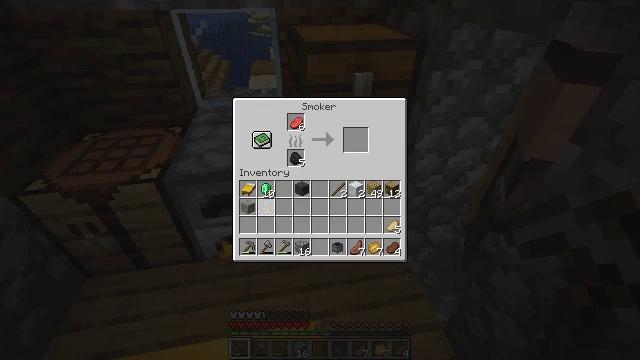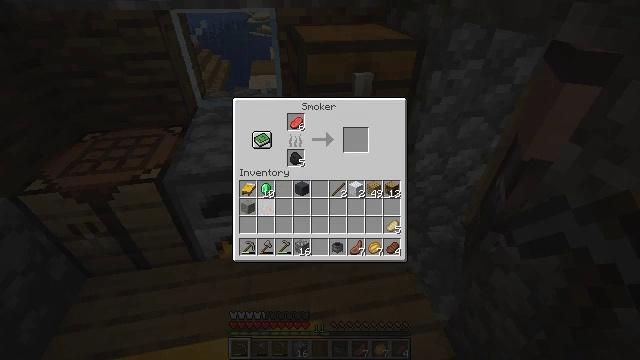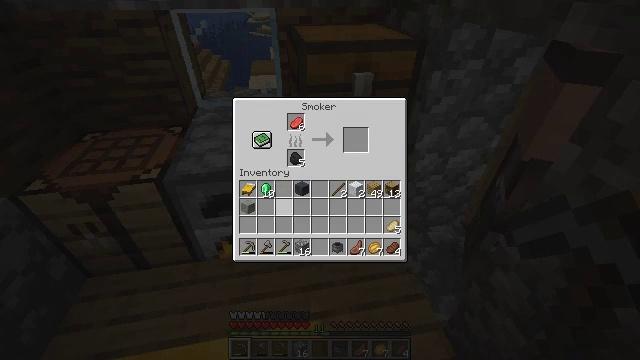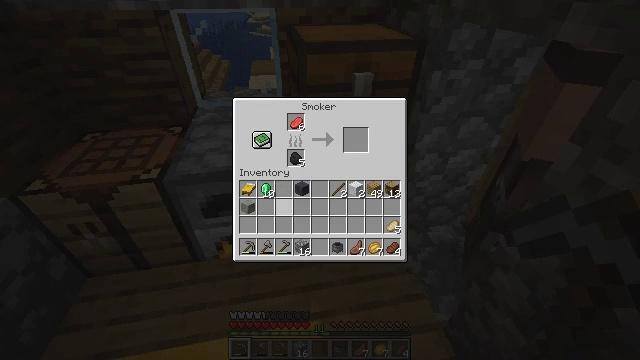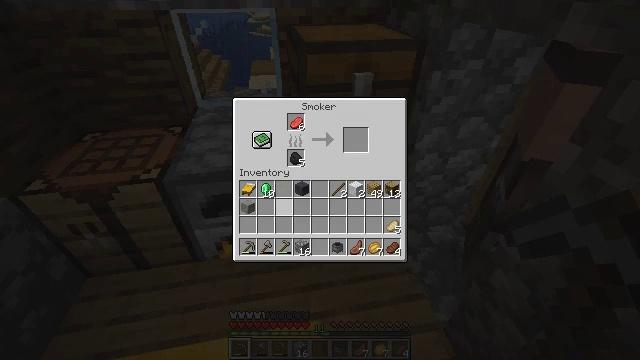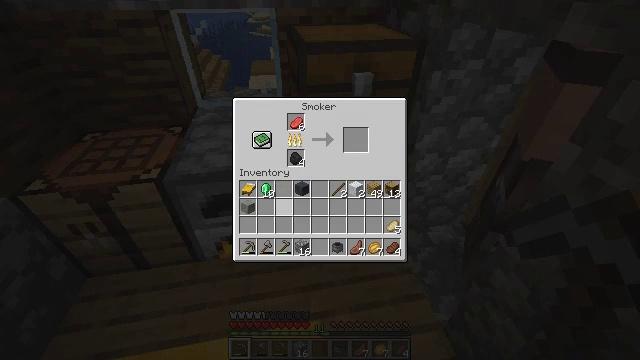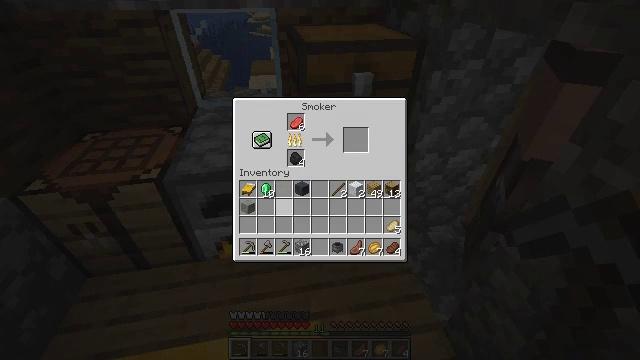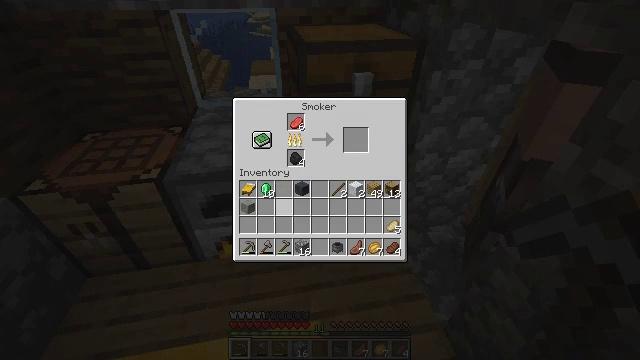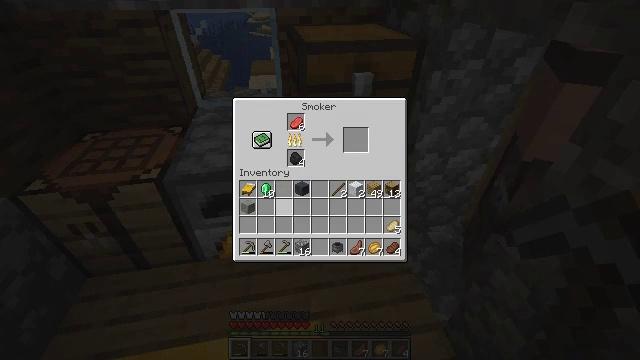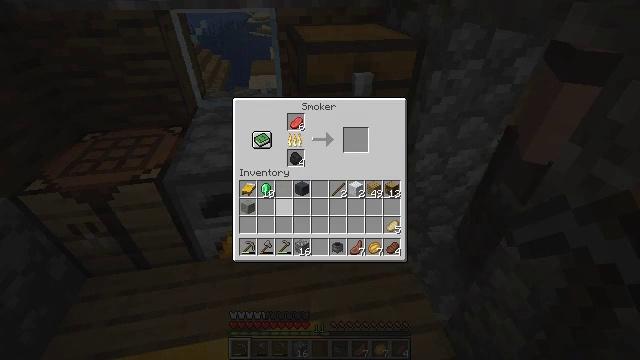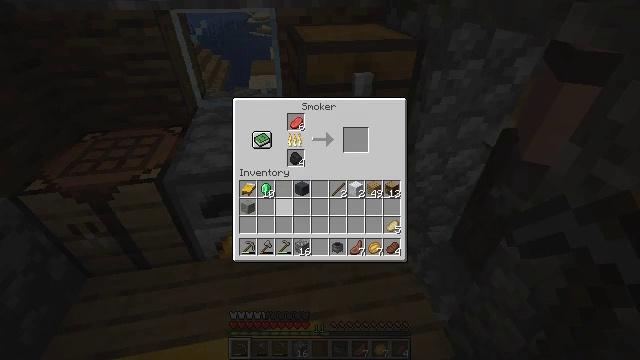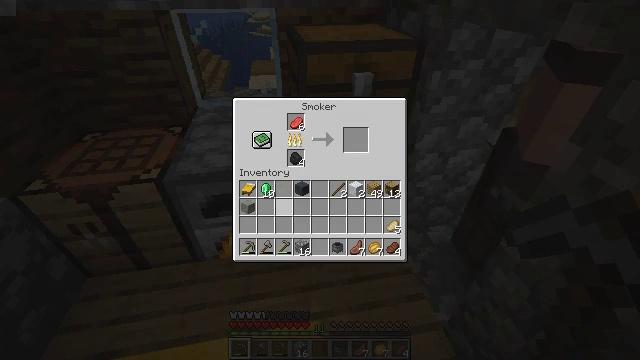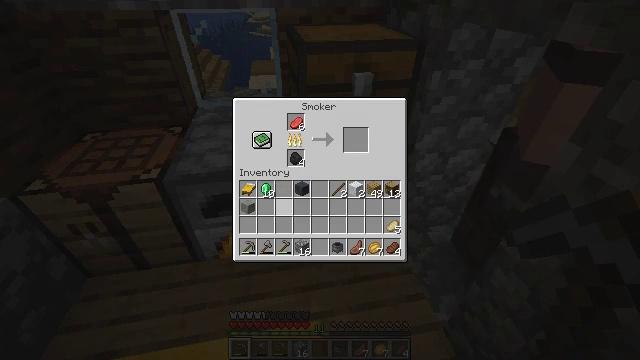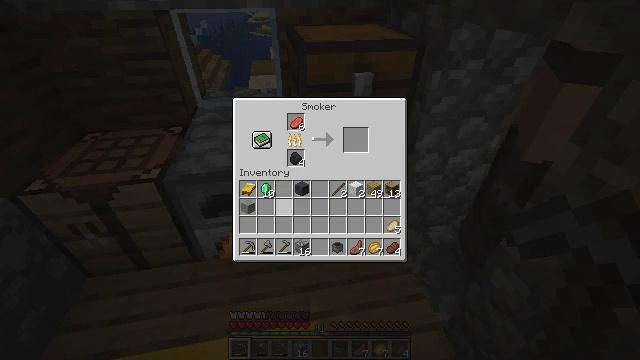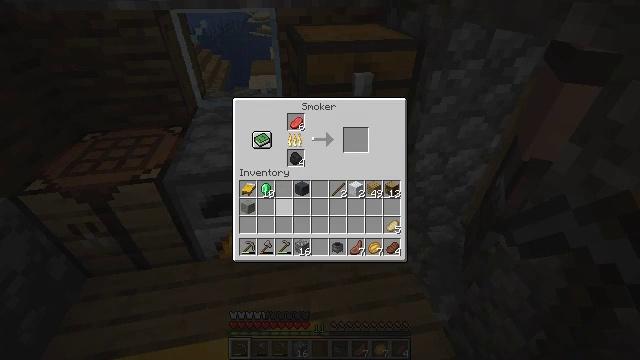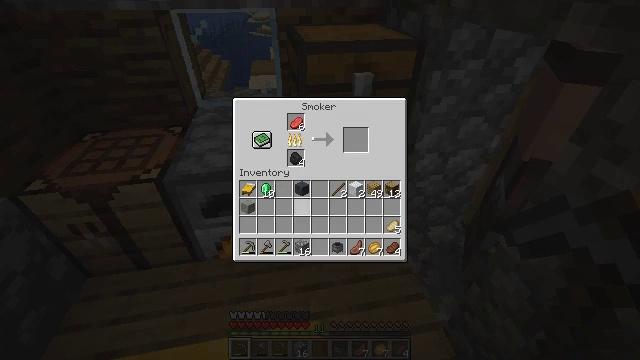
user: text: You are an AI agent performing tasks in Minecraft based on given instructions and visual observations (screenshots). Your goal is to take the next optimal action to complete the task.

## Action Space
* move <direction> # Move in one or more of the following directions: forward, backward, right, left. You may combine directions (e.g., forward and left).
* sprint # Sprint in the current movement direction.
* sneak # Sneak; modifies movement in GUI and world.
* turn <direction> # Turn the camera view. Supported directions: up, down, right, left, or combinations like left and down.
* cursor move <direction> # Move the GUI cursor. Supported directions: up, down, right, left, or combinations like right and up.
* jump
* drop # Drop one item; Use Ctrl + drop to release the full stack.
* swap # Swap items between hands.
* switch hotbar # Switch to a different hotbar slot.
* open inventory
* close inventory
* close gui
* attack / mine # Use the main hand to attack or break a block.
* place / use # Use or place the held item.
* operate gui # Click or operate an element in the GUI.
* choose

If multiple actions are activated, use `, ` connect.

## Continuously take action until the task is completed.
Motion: motion action
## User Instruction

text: Use the crafting grid to craft a leather helmet.
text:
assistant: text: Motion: sneak, cursor move right
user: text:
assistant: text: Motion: sneak, cursor move right
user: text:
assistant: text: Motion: sneak
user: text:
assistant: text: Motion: sneak
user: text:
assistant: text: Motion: sneak
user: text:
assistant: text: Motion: no_op
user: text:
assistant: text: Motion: no_op
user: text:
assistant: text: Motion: no_op
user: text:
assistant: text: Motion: no_op
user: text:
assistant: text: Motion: no_op
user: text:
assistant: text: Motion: no_op
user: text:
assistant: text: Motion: no_op
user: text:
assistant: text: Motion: no_op
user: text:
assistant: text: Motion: no_op
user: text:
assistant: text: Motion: no_op
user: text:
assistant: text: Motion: cursor move right
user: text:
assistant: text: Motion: cursor move right and down
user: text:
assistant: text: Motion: cursor move right
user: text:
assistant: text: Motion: cursor move right and down
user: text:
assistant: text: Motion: cursor move right and down
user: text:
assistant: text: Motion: cursor move right
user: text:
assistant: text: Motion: no_op
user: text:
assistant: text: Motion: no_op
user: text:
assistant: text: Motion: no_op
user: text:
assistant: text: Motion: no_op
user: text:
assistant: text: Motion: no_op
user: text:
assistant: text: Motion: no_op
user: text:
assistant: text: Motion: no_op
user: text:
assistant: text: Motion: no_op
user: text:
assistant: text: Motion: no_op